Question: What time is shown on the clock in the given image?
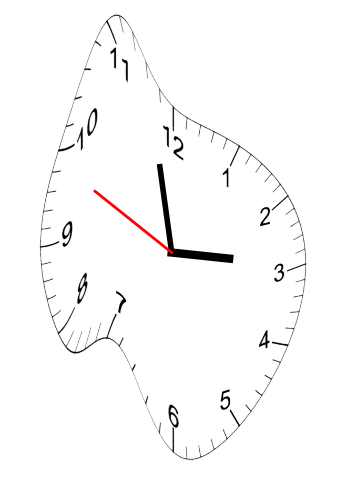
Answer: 02:57:49